Question: In my '<Product>' I have:
'''
<WixVariable Id="WixUILicenseRtf" Value="LICENSE.rtf" />
'''
'LICENSE.rtf' exists, and is an rtf file (I've tried saving with a few different programs in case it was a problem with one of them).
The file contains text (a whole license!), and the text is sensibly formatted.
Why then, is the License field of my installer blank?

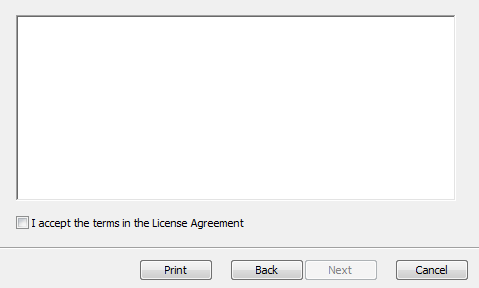
Answer: It turns out you basically generate your rtf with Wordpad, or make a perfect replica. Since mine are generated by scripts, I adjusted my script to insert the Wordpad header to the rtf file, and this fixed it.